Field crop: tomato
Growth stage: 2
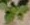
Species: solanum